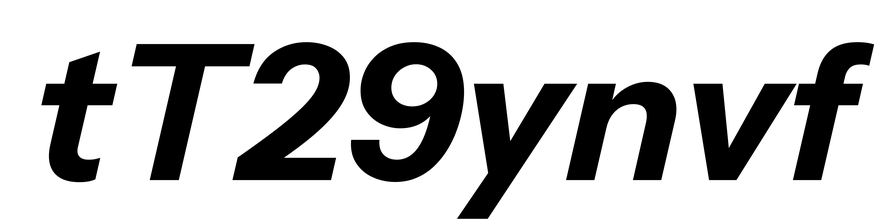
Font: InstrumentSans-Italic_Bold_Italic